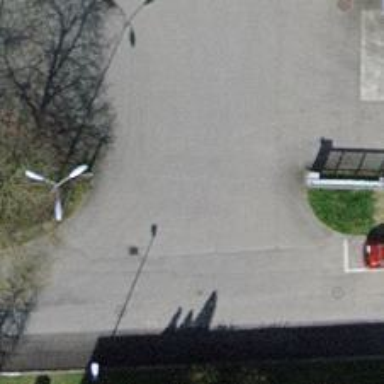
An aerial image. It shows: Gate.